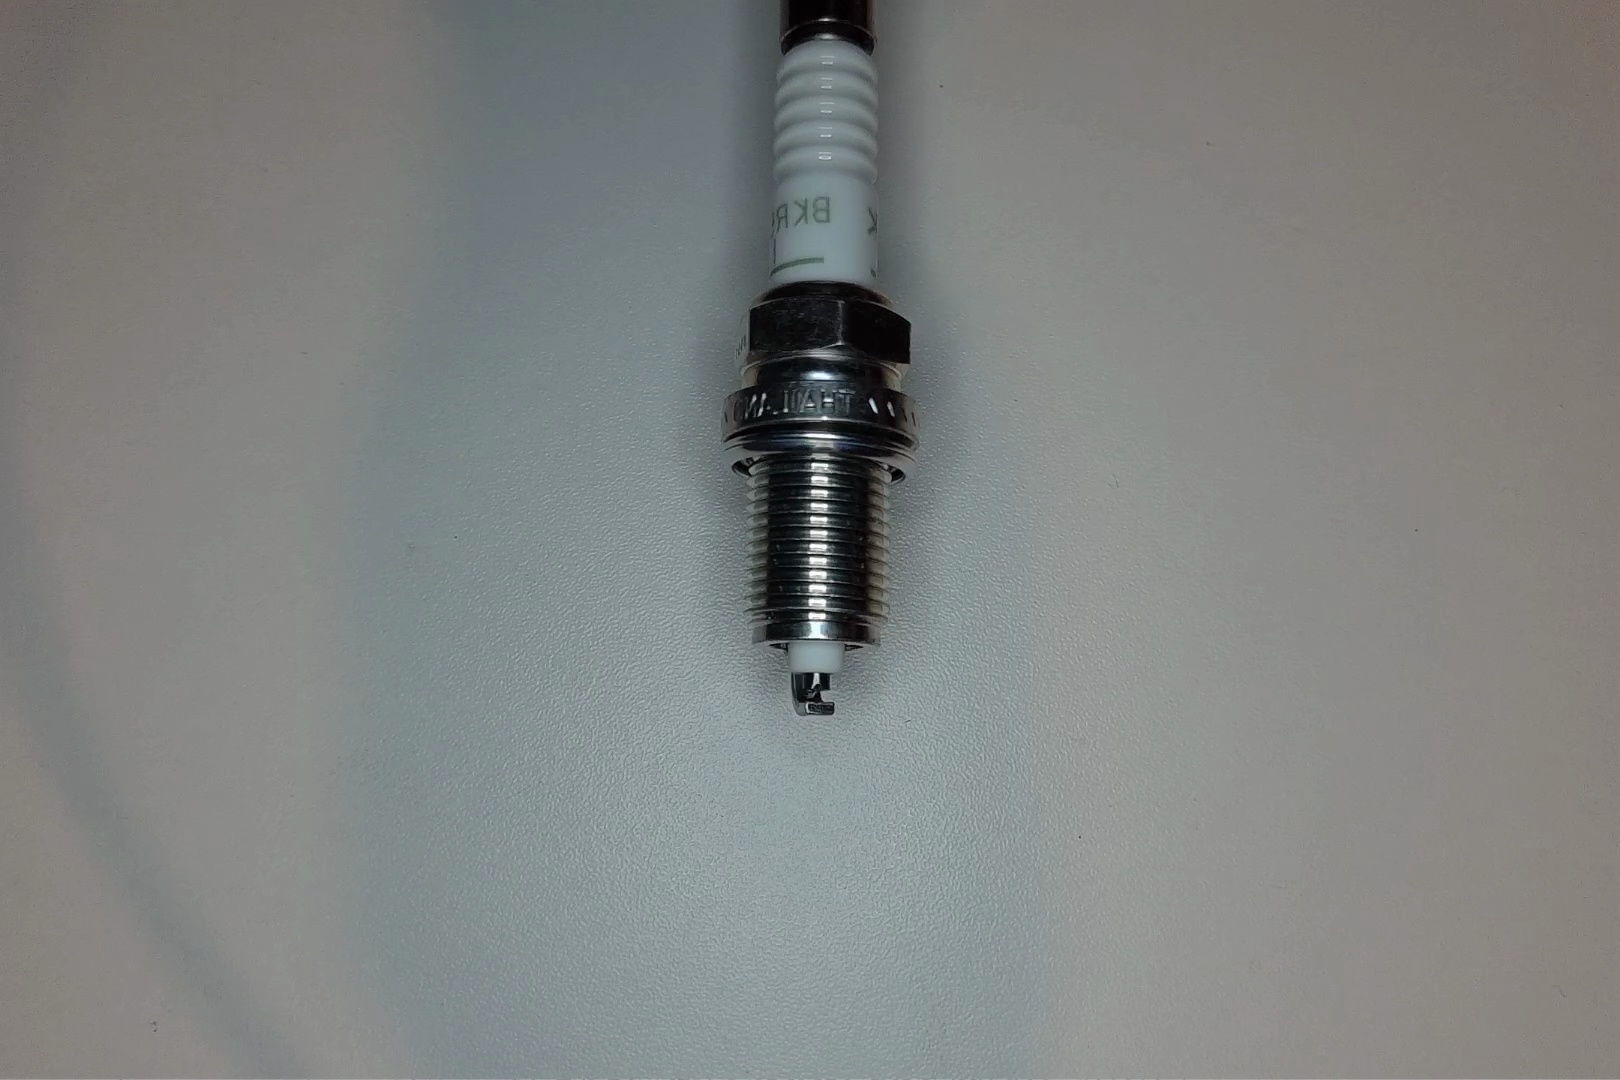
Label: no anomaly